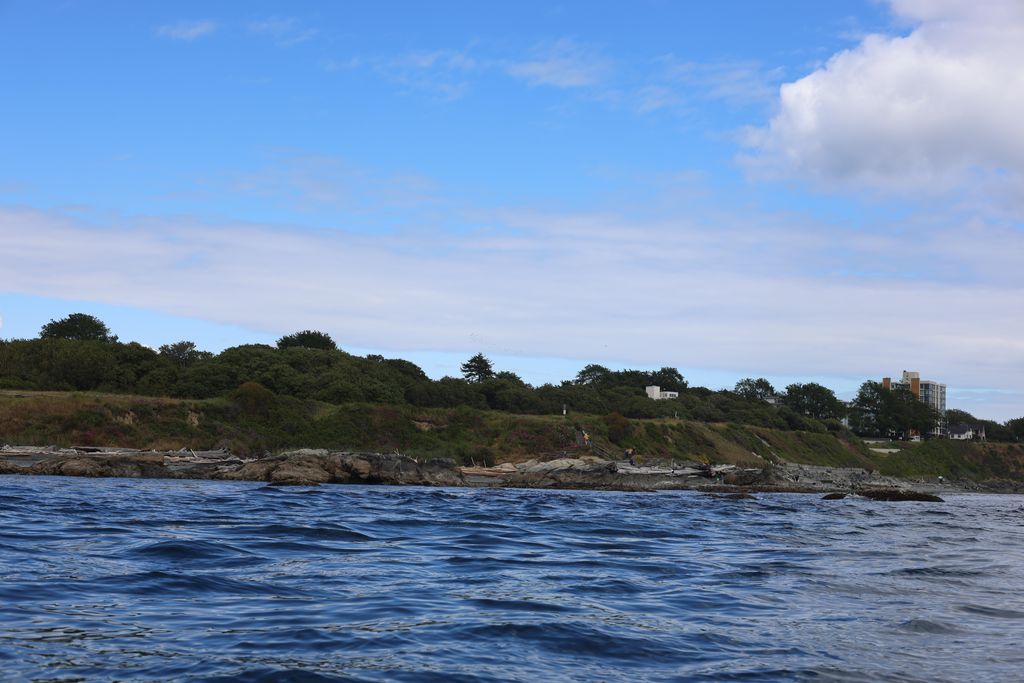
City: victoria